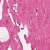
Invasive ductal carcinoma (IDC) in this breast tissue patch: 0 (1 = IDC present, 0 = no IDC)